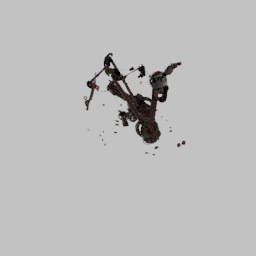
Label: people